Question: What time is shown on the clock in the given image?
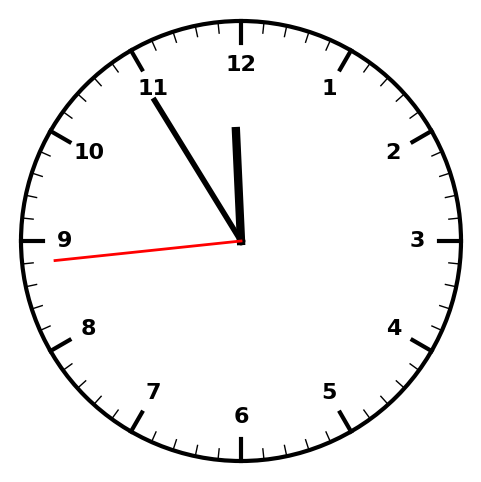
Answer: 11:54:44